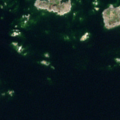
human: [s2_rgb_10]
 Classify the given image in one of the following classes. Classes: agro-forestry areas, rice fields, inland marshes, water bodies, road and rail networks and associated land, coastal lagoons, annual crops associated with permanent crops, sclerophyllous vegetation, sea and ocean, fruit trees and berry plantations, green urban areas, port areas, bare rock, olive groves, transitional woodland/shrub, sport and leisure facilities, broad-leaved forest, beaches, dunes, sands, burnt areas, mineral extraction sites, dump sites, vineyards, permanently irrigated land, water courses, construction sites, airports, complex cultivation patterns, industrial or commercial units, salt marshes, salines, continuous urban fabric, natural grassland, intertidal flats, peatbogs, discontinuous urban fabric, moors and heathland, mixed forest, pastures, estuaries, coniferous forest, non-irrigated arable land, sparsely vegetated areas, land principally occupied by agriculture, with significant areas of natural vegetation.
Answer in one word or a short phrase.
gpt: sea and ocean